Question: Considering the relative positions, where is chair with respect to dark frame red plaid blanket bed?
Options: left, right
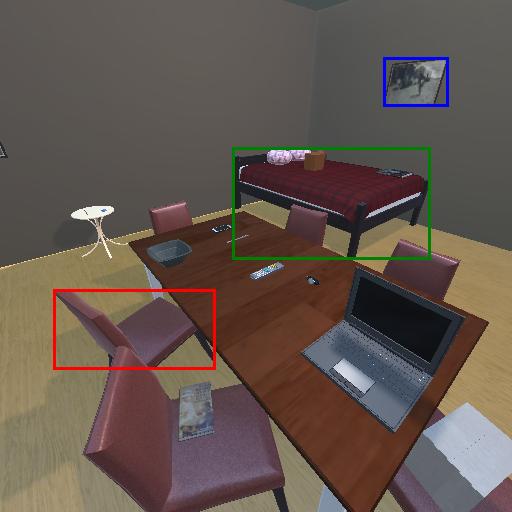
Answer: left